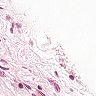
Metastatic tissue present: no